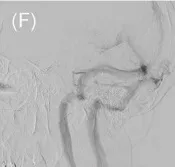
Intraoperative and post-treatment follow-up DSAs of the patient. (E, F) The first follow-up DSA showed that the stent at stenosis and the high jugular bulb embolized by the spring coils, on Jan. 17, 2022.
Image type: radiology (mri)